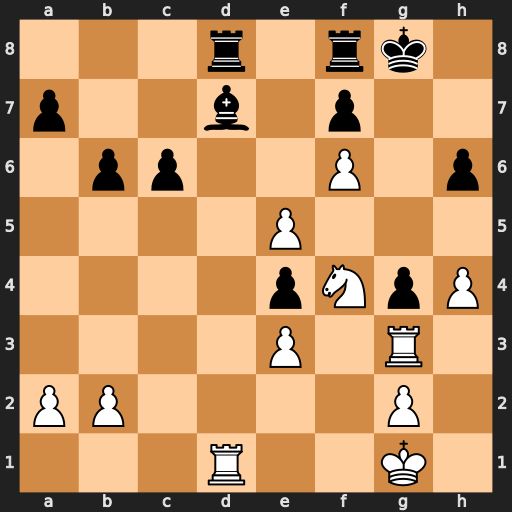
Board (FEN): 3r1rk1/p2b1p2/1pp2P1p/4P3/4pNpP/4P1R1/PP4P1/3R2K1
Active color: w
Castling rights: -
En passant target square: -
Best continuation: Rxd7 Rxd7 Rxg4+